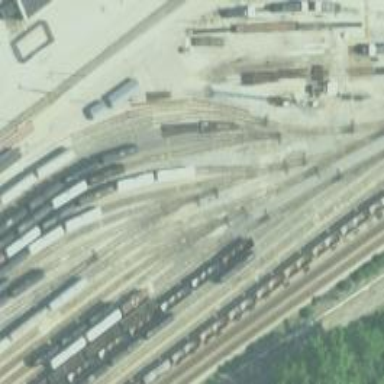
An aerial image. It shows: Railway yard used for servicing trains.